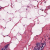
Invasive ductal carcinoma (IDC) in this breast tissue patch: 0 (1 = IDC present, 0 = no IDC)